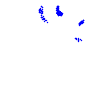
Particle: electron